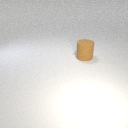
large brown rubber cylinder